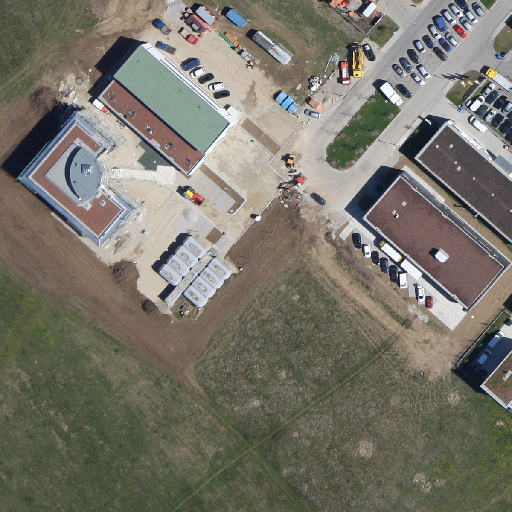
Referring expression: paved road